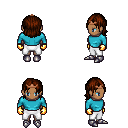
a pixel art fantasy rpg character, female body template, human, dark skin, teal long-sleeve shirt, white pants, brown long bangs hairstyle, bronze tiara, gold gloves, metal boots, four views (front, back, left, right), 2x2 character sprite sheet, small pixel art, hard edges, no anti-aliasing